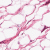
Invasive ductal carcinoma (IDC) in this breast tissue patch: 0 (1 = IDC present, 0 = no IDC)